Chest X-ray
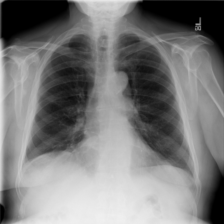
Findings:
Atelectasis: negative
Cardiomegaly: negative
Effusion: negative
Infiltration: negative
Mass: negative
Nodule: negative
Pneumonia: negative
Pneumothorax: negative
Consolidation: negative
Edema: negative
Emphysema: negative
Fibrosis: negative
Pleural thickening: negative
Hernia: negative